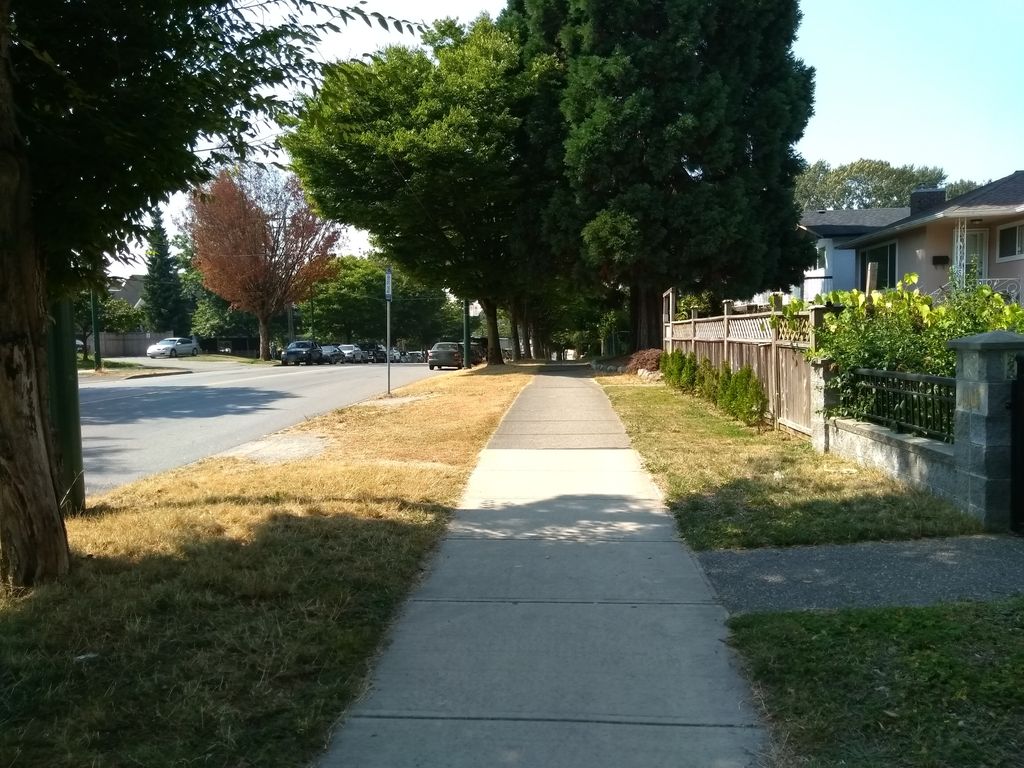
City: vancouver